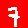
Digit: 7